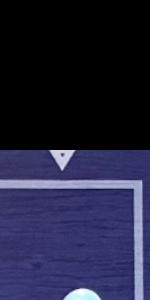
Label: Empty